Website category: phone
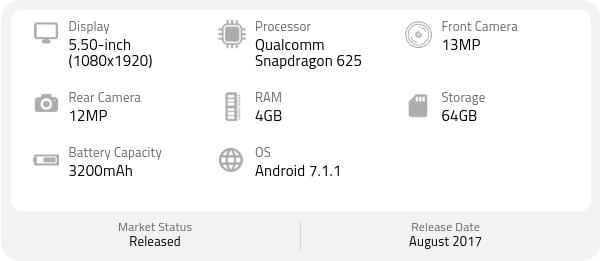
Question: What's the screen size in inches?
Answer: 5.50-inch

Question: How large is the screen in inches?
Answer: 5.50-inch

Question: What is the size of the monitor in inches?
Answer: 5.50-inch

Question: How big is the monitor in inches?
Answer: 5.50-inch

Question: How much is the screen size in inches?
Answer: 5.50-inch

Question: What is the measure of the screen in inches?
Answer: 5.50-inch

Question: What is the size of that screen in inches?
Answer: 5.50-inch

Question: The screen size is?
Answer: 5.50-inch

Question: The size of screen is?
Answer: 5.50-inch

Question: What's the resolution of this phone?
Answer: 1080x1920

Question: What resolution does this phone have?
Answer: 1080x1920

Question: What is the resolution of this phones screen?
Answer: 1080x1920

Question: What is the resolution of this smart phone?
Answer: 1080x1920

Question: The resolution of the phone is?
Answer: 1080x1920

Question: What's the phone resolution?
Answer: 1080x1920

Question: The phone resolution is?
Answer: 1080x1920

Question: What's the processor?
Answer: Qualcomm Snapdragon 625

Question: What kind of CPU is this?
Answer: Qualcomm Snapdragon 625

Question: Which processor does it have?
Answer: Qualcomm Snapdragon 625

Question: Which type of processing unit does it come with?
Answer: Qualcomm Snapdragon 625

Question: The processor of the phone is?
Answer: Qualcomm Snapdragon 625

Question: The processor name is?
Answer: Qualcomm Snapdragon 625

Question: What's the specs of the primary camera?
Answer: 12MP

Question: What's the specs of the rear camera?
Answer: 12MP

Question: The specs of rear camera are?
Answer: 12MP

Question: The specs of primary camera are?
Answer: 12MP

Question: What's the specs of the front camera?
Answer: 13MP

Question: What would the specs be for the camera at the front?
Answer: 13MP

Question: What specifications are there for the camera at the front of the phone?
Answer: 13MP

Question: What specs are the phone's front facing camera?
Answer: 13MP

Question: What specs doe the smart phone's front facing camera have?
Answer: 13MP

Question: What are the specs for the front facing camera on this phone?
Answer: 13MP

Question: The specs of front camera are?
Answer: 13MP

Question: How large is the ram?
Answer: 4GB

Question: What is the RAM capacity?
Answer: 4GB

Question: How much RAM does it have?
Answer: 4GB

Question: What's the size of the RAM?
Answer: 4GB

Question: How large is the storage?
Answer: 64GB

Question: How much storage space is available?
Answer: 64GB

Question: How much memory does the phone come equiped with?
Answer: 64GB

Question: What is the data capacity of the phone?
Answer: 64GB

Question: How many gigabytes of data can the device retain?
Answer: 64GB

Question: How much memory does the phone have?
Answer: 64GB

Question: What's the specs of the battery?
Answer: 3200mAh

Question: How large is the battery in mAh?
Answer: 3200mAh

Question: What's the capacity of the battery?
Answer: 3200mAh

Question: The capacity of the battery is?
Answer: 3200mAh

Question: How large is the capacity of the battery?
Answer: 3200mAh

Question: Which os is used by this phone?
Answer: Android 7.1.1

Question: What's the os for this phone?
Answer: Android 7.1.1

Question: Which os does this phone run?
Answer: Android 7.1.1

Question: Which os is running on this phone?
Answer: Android 7.1.1

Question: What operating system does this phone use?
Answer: Android 7.1.1

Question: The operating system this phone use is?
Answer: Android 7.1.1

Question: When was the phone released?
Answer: August 2017

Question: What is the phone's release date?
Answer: August 2017

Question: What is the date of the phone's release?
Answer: August 2017

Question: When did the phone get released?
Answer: August 2017

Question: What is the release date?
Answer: August 2017

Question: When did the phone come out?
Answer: August 2017

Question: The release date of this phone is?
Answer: August 2017